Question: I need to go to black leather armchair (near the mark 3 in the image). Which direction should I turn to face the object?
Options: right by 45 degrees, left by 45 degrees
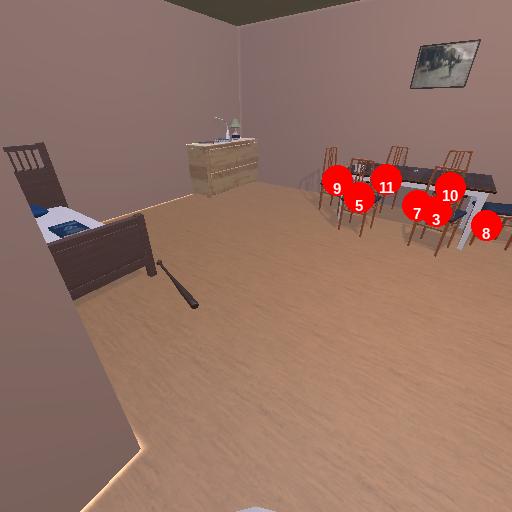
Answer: right by 45 degrees